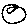
Label: circle